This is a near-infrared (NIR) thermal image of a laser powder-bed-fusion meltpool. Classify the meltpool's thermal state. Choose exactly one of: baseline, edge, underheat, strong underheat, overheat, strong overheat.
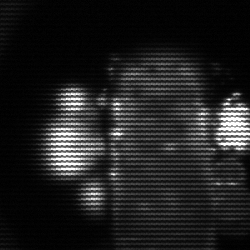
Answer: strong underheat